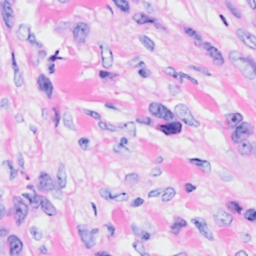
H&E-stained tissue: Breast